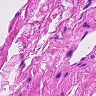
Metastatic tissue present: no